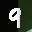
Label: 9